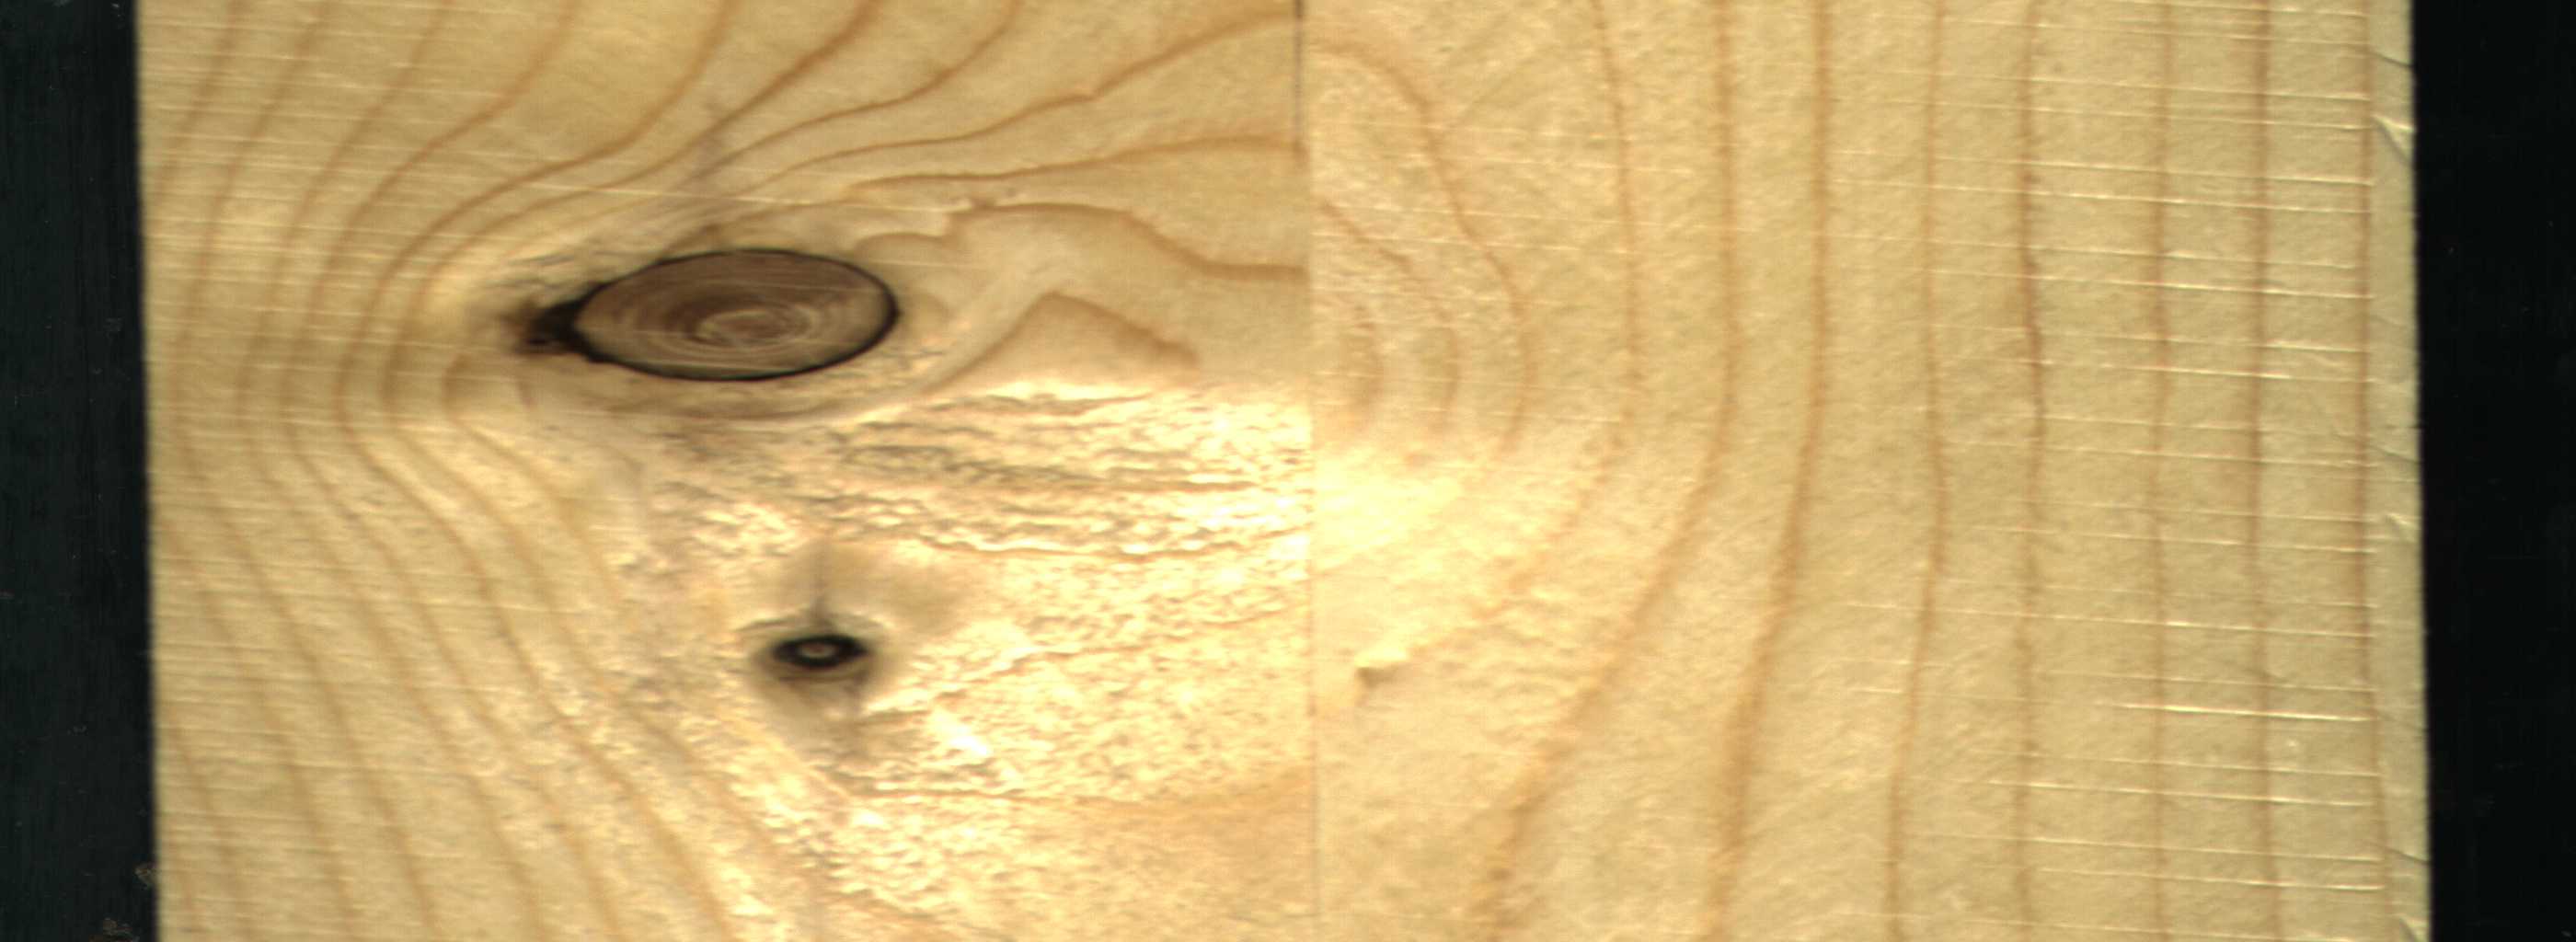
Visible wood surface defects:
Dead_Knot
Dead_Knot